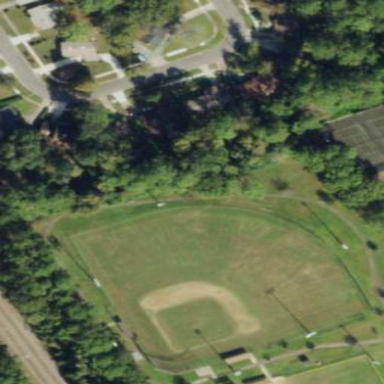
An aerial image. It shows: Baseball pitch for leisure land.